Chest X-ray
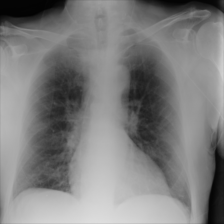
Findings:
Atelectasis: negative
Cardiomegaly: negative
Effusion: negative
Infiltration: negative
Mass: negative
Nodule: negative
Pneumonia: negative
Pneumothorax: negative
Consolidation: negative
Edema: negative
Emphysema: negative
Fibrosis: negative
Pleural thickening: negative
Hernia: negative